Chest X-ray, AP view. Patient: 45 years old, sex F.
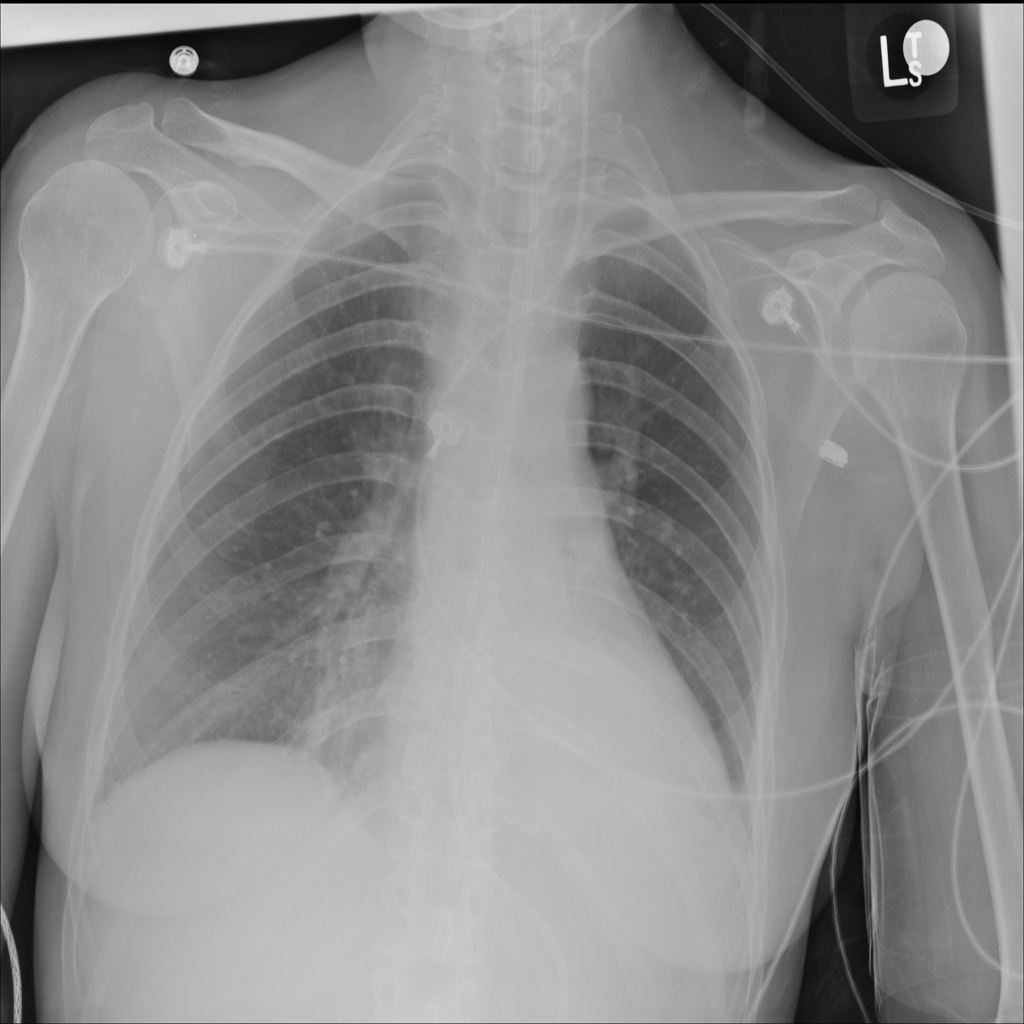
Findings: Atelectasis